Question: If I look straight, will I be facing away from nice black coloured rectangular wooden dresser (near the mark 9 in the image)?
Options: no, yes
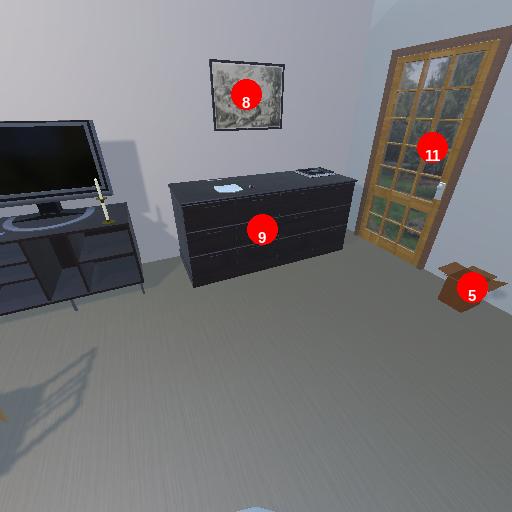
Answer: no